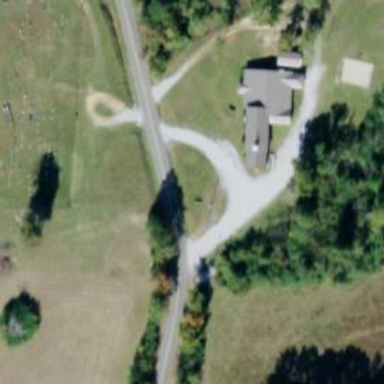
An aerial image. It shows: Driveway.